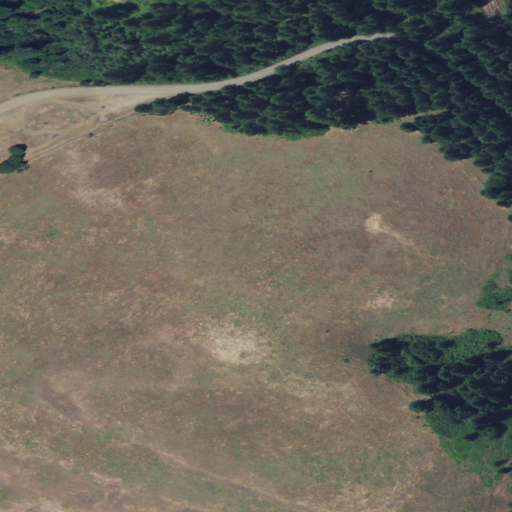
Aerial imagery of mountain in Oregon named Government Mountain containing grassland, evergreen forest, shrub, open development, low intensity development, and medium intensity development